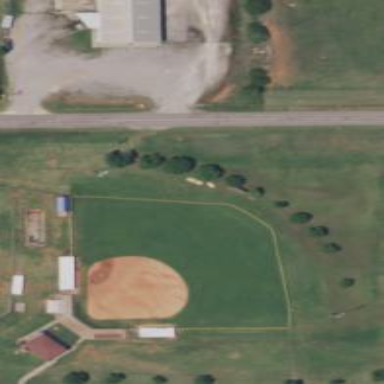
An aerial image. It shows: Softball pitch for leisure and sport activities.